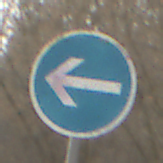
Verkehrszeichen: VorgeschriebeneFahrtrichtungHierLinks
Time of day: MorningAfternoon
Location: Outdoor (Nature)
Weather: PartlyCloudy
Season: Winter
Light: Natural